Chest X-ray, AP view. Patient: 68 years old, sex F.
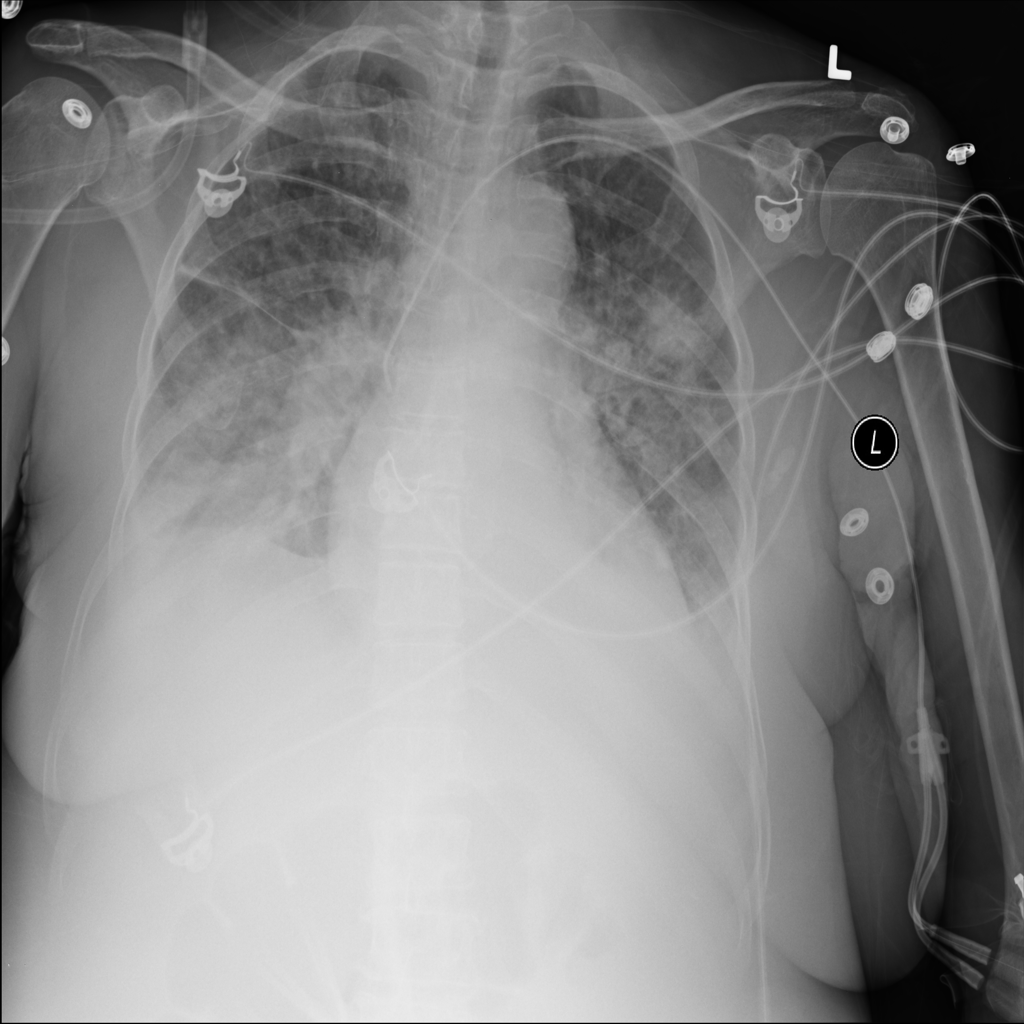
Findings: Consolidation, Edema, Effusion